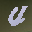
Label: 4